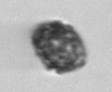
Label: Kryptoperidinium_triquetrum